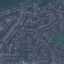
Land use / land cover class: Residential